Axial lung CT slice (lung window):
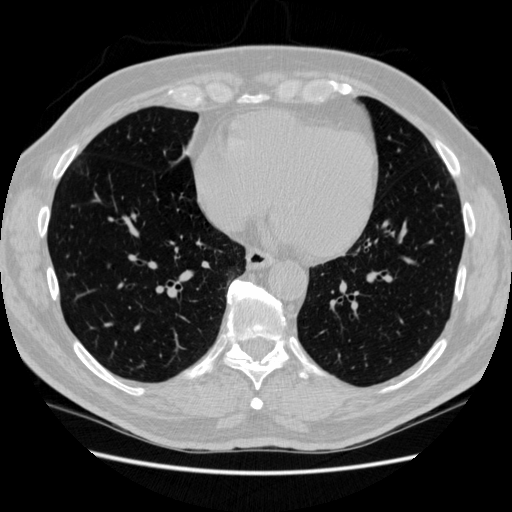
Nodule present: no